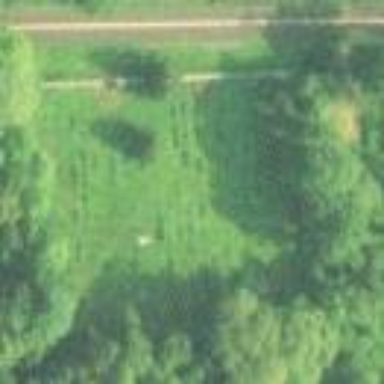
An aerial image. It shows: Private cemetery known as grave yard. It is designated as cemetery in the land use category.